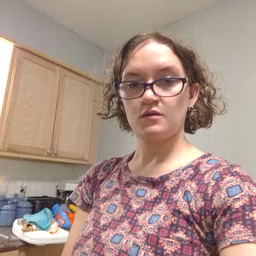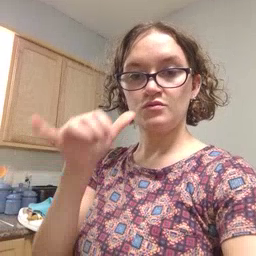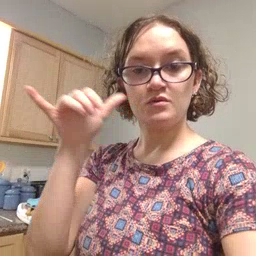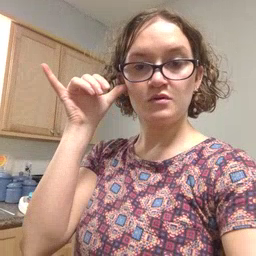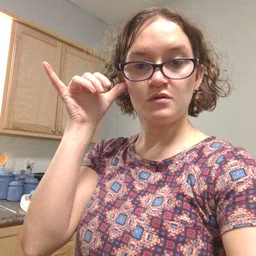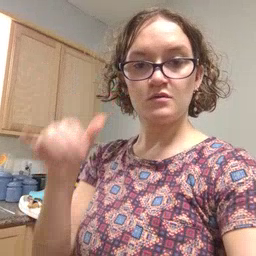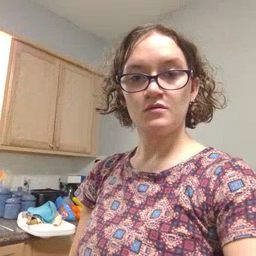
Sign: yesterday